Field crop: tomato
Growth stage: 1
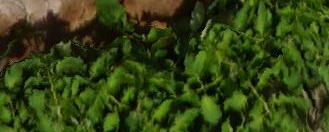
Species: tomato